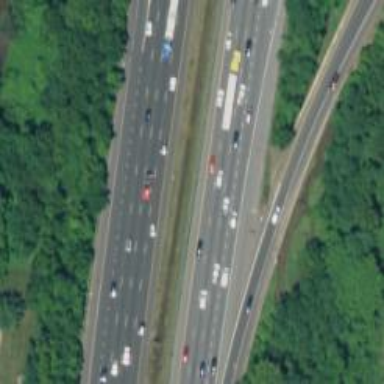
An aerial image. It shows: Motorway junction.